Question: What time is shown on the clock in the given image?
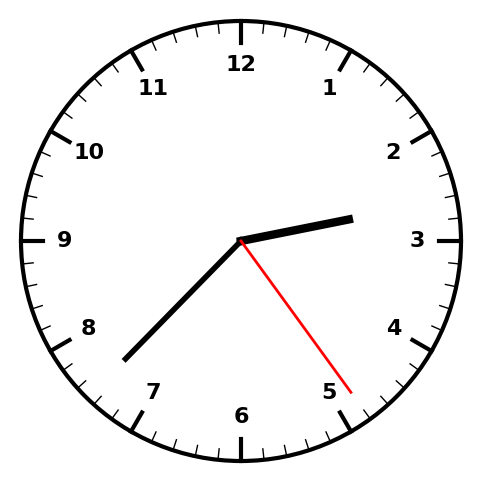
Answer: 02:37:24